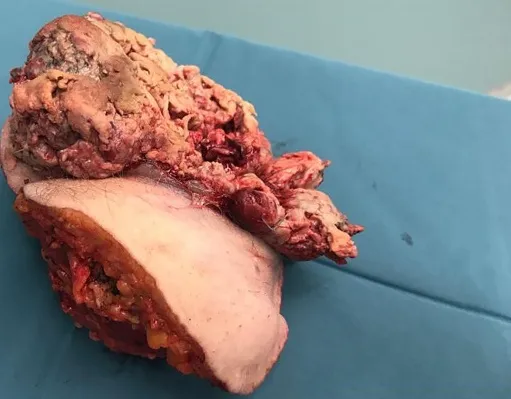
Tumor and compartment.
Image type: medical_photograph (other_medical_photograph)